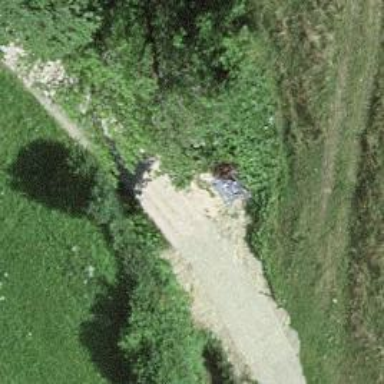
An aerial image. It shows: Culvert tunnel.